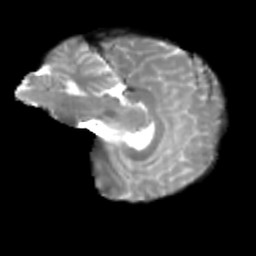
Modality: T2w
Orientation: sagittal
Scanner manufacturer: siemens
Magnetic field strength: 3 T
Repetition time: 4 s
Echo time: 0.0594 s